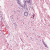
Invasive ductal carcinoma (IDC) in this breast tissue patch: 0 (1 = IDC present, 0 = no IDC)